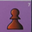
Piece: bP